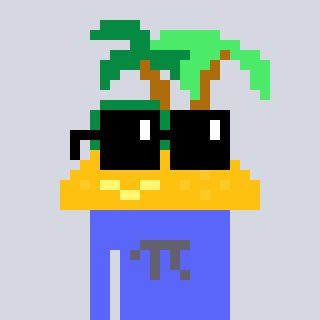
a pixel art character with square black sunglasses, a island-shaped head and a purple-colored body on a cool background